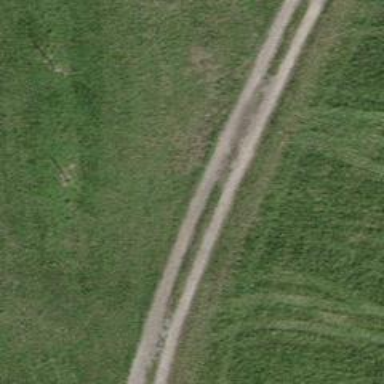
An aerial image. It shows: Track with pebblestone surface graded as grade3.